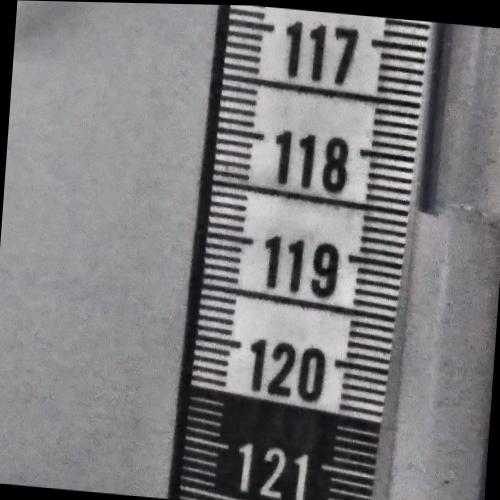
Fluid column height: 118.5 cm